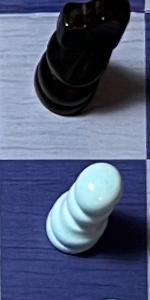
Label: Pawn_White